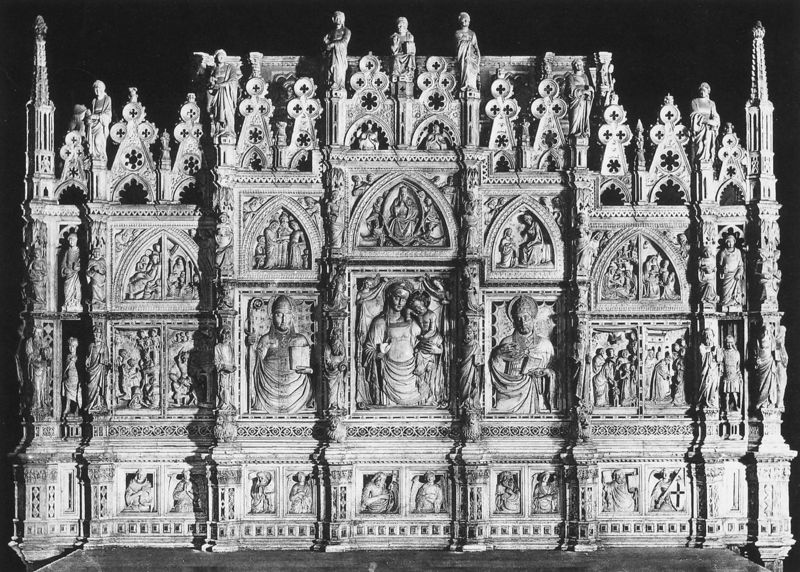
Titel: Hochaltar im Dom von Arezzo
Standort: Arezzo, Dom (EU - I - Toskana)
Schlagwörter: gott, stein, kind, mutter, gotik, turm, relief, stab, figuren, bischof, metall, buch, glaube, religion, altar, spitzbogen, spitzbögen, christus, jesus, mittelalter, heilige, gottheit, maria, madonna, schrein, rosetten, schnitzereien, maßwerk, fiale, mandorla, bischofstab